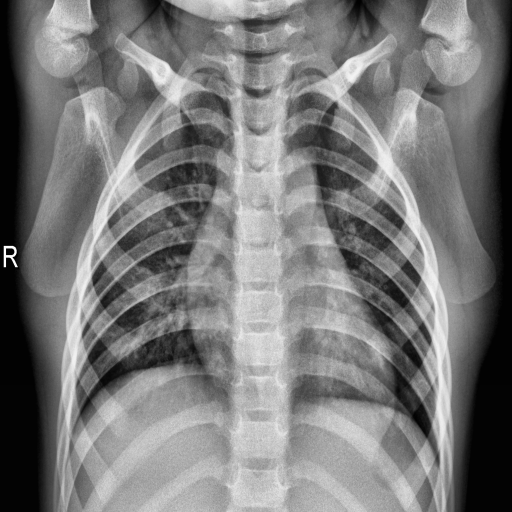
Finding: NORMAL